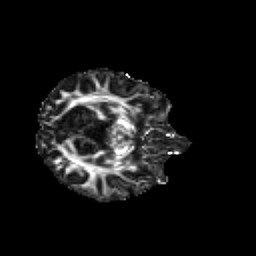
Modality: FA
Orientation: axial
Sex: female
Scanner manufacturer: siemens
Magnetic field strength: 3 T
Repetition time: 5 s
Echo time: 0.071 s